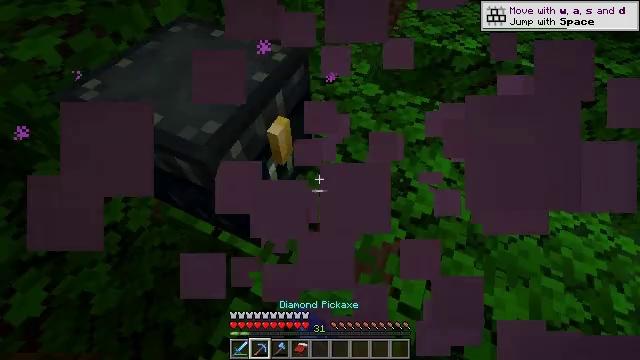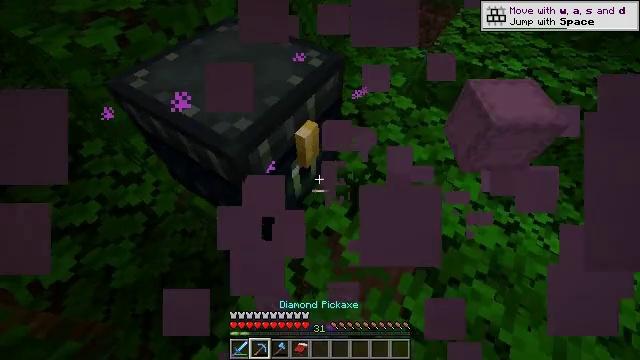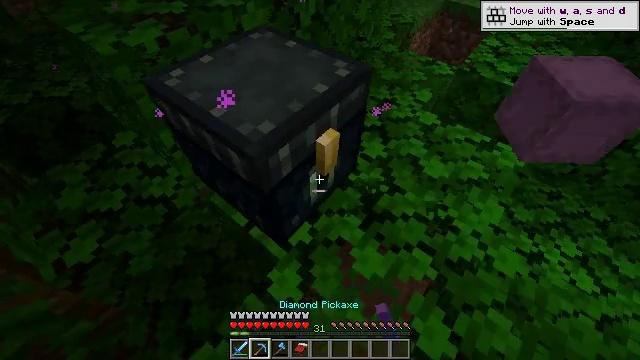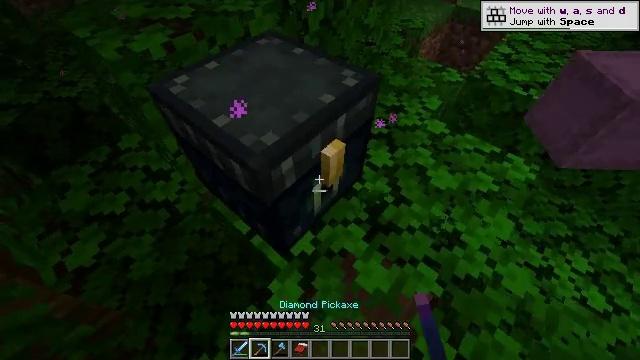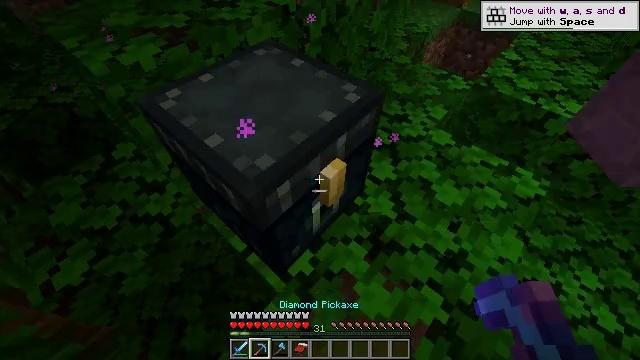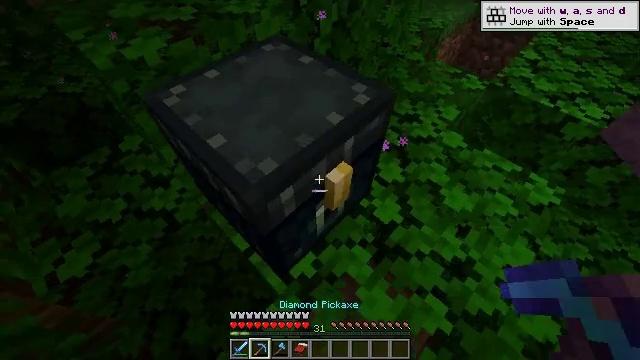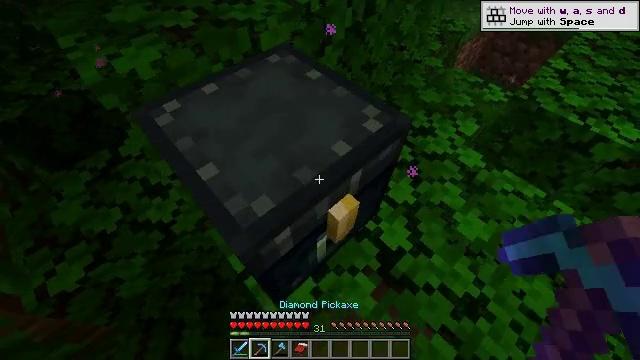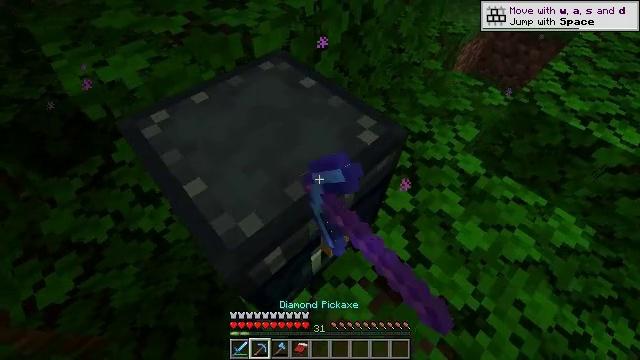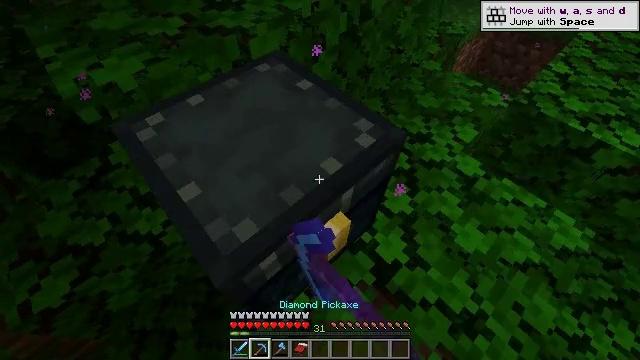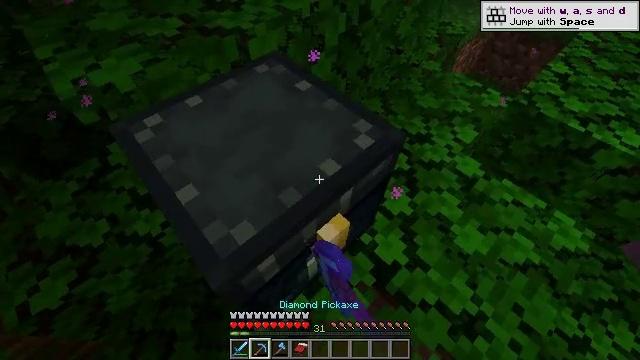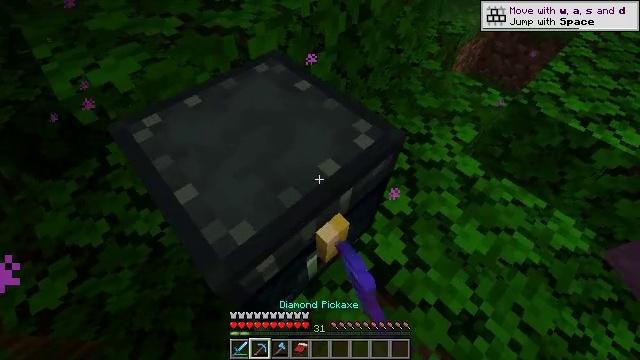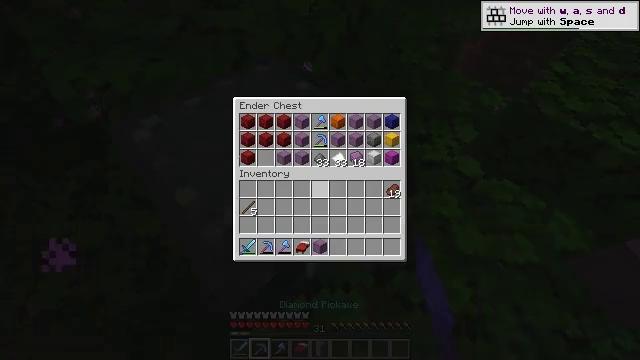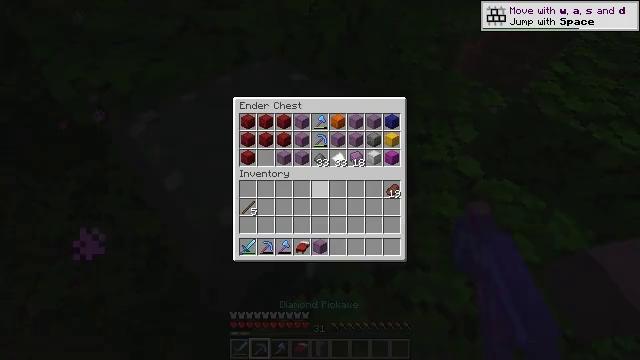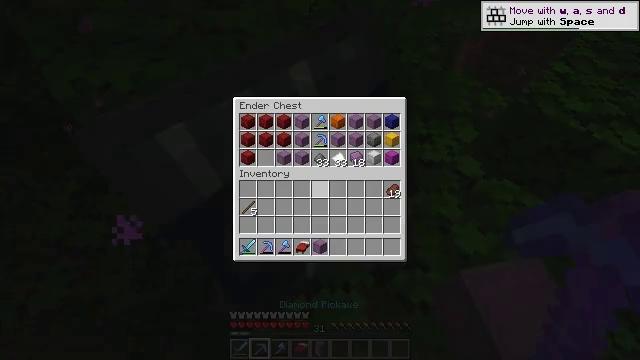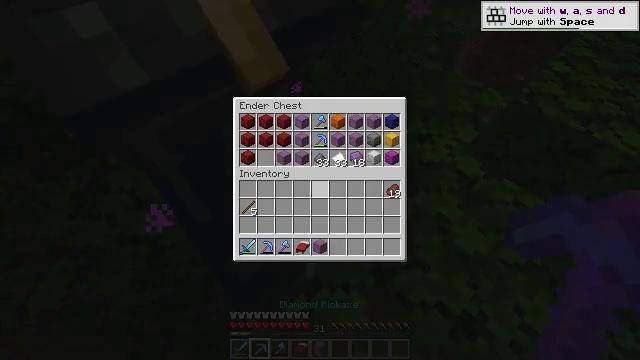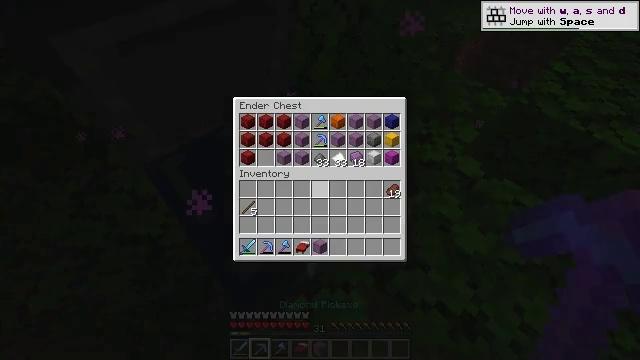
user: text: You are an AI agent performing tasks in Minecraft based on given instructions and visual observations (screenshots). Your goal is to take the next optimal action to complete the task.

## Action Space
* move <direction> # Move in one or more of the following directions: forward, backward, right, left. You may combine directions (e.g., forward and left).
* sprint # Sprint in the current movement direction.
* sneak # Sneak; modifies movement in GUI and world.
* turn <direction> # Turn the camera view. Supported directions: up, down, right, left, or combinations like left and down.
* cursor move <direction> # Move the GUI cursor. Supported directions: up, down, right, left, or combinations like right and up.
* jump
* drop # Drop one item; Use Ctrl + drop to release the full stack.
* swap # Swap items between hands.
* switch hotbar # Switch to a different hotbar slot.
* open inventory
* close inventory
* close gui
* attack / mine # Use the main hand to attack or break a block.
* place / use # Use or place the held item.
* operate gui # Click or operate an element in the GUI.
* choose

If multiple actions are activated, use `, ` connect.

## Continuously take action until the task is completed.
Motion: motion action
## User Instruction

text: Retrieve the ender chest safely.
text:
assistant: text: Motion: turn left and up
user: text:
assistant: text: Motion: turn left and up
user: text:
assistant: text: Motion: move forward, turn left
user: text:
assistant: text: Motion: move forward
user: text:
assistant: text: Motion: move forward, turn left and down
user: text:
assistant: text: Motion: turn left and down, use / place
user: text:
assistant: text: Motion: use / place
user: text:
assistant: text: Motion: use / place
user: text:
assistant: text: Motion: no_op
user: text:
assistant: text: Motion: no_op
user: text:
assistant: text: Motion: open gui
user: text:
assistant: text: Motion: no_op
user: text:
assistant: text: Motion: no_op
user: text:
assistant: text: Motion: no_op
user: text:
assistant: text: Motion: no_op
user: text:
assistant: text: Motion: cursor move down
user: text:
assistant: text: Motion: cursor move right and down
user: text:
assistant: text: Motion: cursor move down
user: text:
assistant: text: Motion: cursor move down
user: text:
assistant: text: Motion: sneak
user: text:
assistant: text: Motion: sneak, cursor move left
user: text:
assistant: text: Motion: sneak, cursor move left
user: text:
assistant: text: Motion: sneak
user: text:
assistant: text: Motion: sneak
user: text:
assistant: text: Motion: sneak
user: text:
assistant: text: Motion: sneak
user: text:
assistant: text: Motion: sneak, operate gui
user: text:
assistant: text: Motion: sneak, operate gui
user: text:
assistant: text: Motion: sneak, operate gui
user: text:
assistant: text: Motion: sneak